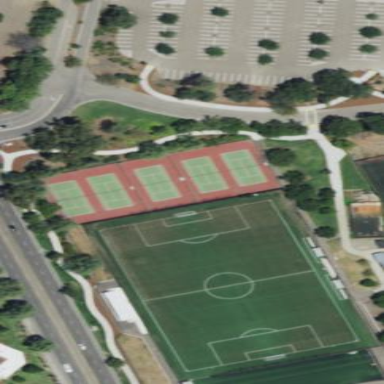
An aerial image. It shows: Soccer pitch for leisure land activities.